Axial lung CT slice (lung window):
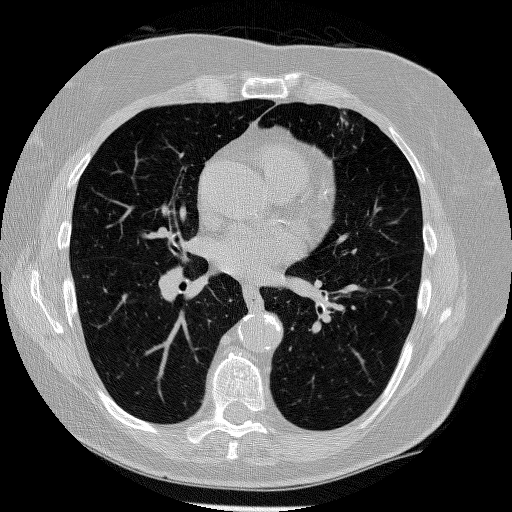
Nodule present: no